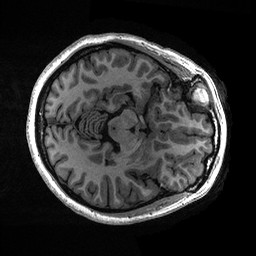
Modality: T1w
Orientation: axial
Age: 27
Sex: female
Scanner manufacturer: ge
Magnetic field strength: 3 T
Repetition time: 0.006952 s
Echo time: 0.00292 s